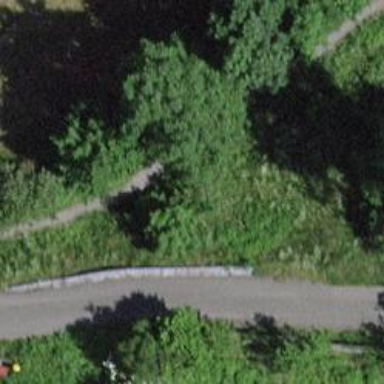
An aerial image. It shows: Compacted footway.